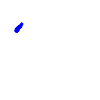
Particle: electron